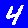
Digit: 4